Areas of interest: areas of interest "Kaiyuan Botanical Garden"
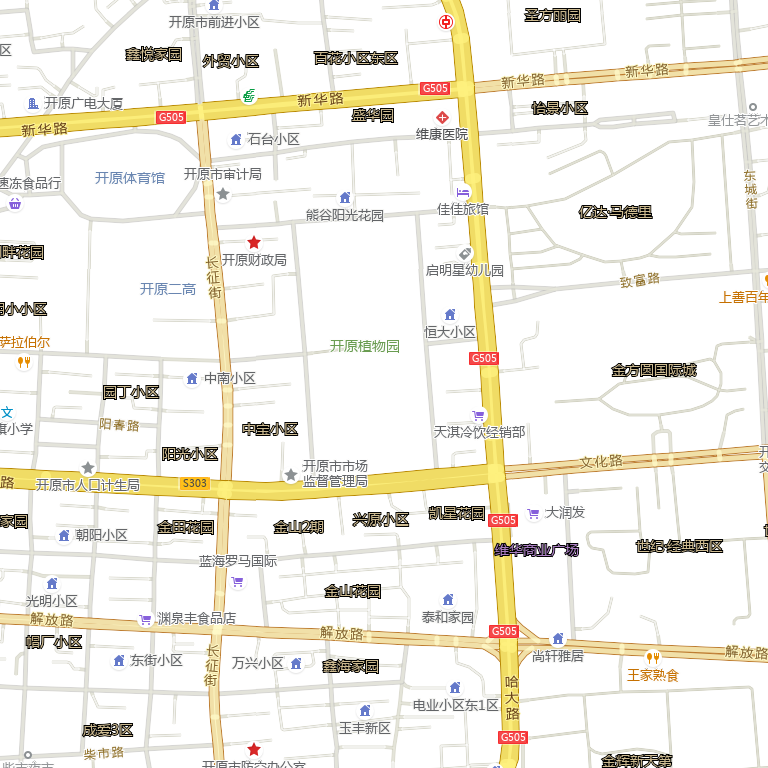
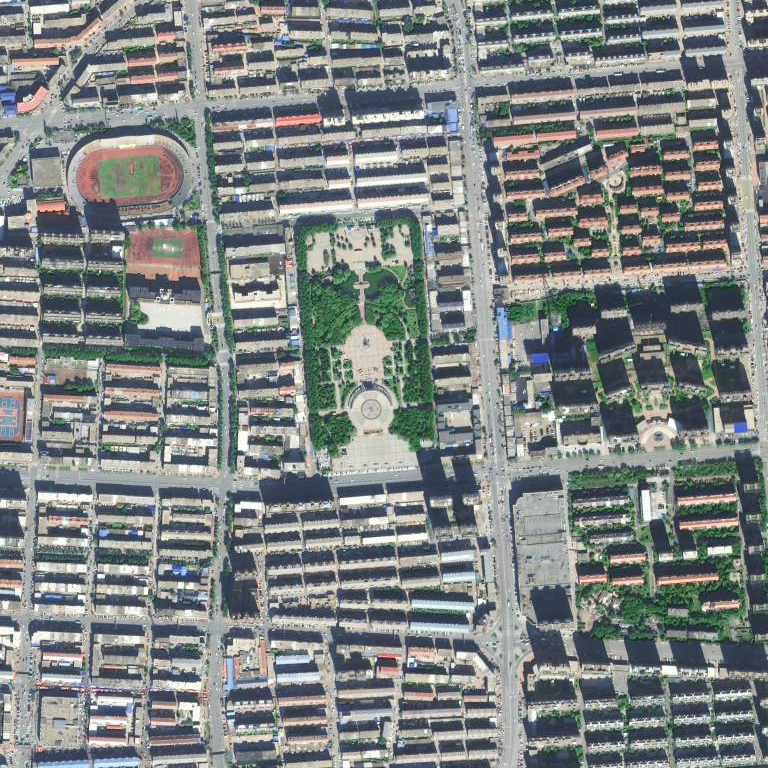